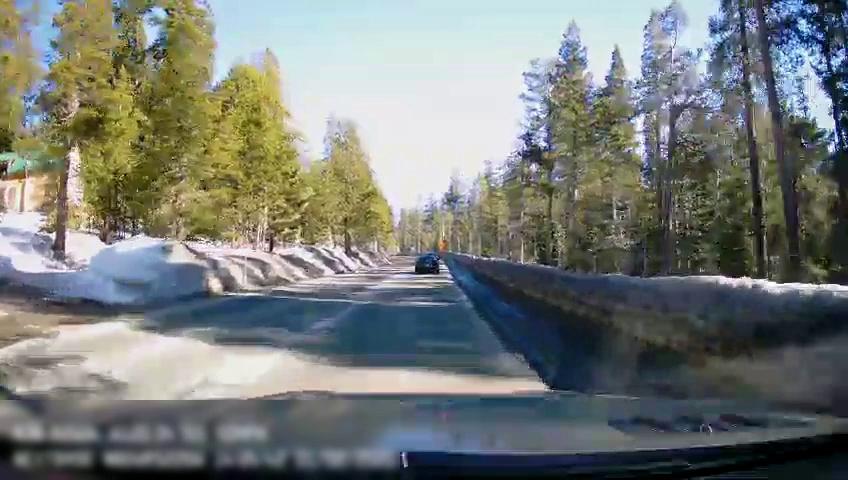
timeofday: Day
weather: Snowy
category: Drivable Space
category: Vehicles | Car